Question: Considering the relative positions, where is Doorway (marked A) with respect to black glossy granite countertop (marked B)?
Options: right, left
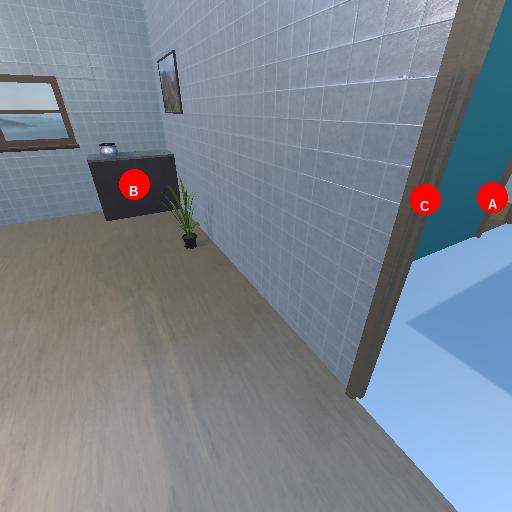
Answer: right